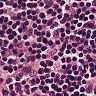
Metastatic tissue present: no